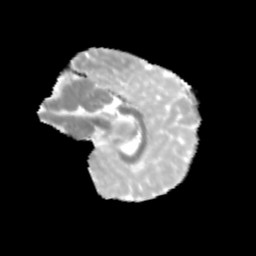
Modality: MD
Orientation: sagittal
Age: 12
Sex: male
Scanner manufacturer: siemens
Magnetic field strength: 3 T
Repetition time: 3.8 s
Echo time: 0.07 s